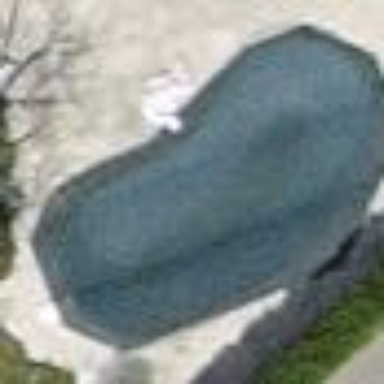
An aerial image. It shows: Swimming pool located in leisure land.